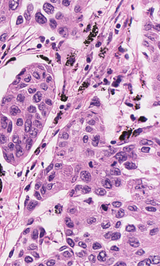
Tumor epithelial tissue: yes
Tumor-associated stroma tissue: yes
Normal tissue: no